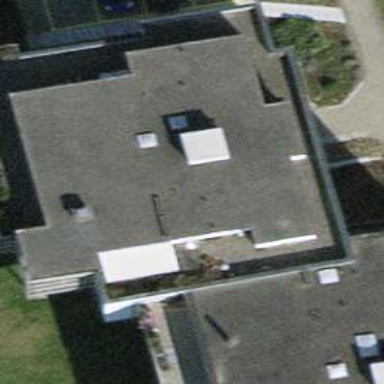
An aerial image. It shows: Terrace building.